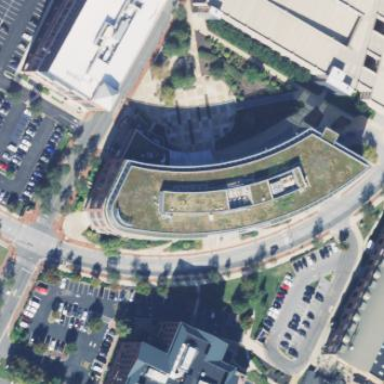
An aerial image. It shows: Office building.